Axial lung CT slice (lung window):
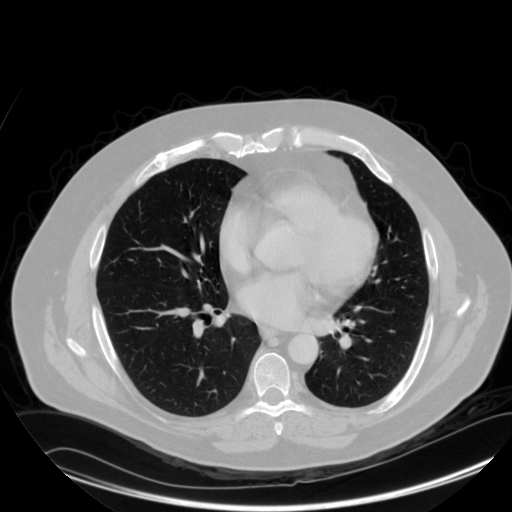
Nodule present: no